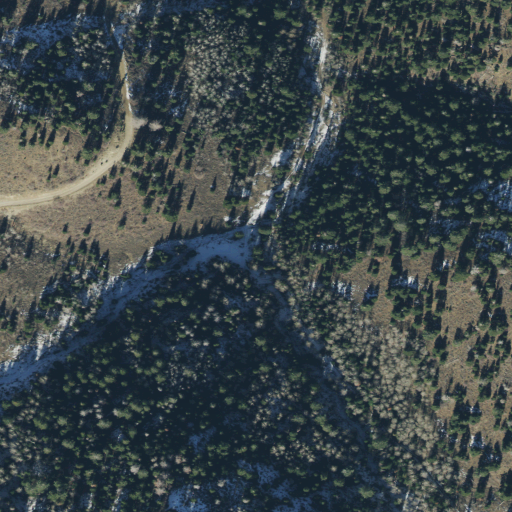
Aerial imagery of valley in Utah named Right Fork Log Hollow containing evergreen forest, deciduous forest, and open development